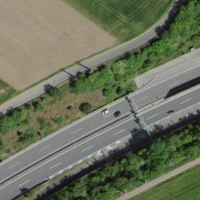
EUNIS habitat code: 57
Species observed at this site:
Cichorium intybus